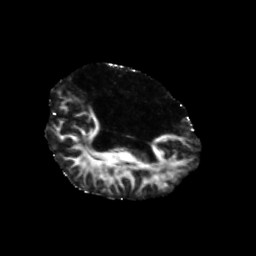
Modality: FA
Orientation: axial
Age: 48
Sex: male
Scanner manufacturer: siemens
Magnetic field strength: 3 T
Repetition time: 5.47 s
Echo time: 0.0854 s